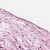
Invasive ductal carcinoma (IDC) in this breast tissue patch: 0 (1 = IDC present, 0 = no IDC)